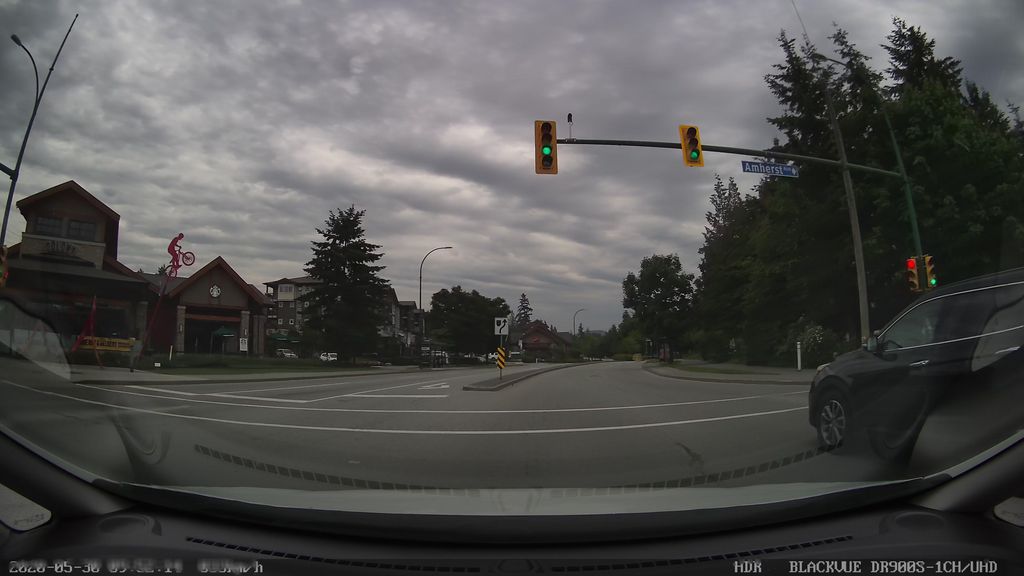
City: vancouver